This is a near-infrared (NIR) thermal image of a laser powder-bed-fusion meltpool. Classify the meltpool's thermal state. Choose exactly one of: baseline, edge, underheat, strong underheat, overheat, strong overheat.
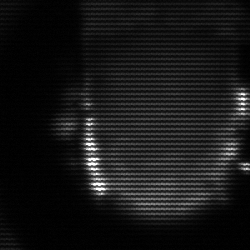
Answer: baseline